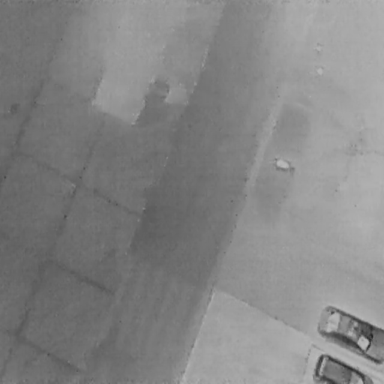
There are five objects shown in the infrared image, including three Bicycles, and two Cars.